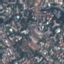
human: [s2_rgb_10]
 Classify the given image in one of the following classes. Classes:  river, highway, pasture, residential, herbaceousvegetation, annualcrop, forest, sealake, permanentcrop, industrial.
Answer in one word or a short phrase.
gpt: Residential